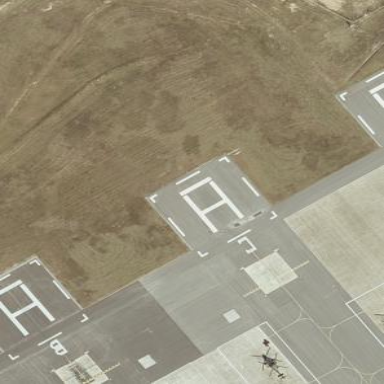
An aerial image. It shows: Image of helipad at airport.